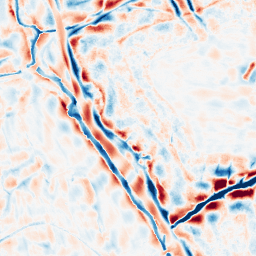
Category: wavelet
Decomposition family: wavelet_biorthogonal
Decomposition parameters: wavelet: bior3.5
level: 4
Upsampling method: bspline
Upsampling parameters: scale: 2
Upsampling scale: 2